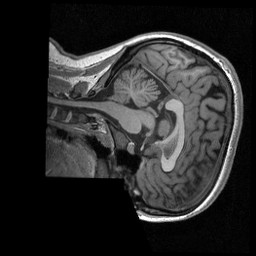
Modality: T1w
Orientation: sagittal
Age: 23
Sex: female
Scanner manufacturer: siemens
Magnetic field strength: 3 T
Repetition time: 2.3 s
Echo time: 0.00298 s